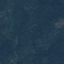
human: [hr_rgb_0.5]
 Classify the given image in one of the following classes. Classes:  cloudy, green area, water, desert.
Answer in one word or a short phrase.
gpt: green area